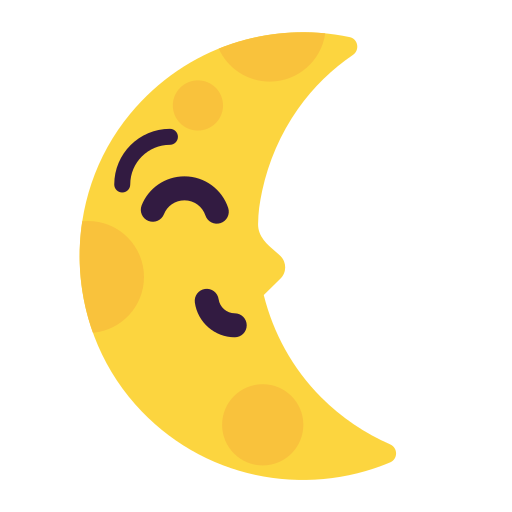
last quarter moon face flat